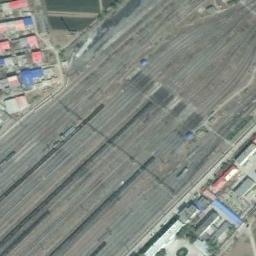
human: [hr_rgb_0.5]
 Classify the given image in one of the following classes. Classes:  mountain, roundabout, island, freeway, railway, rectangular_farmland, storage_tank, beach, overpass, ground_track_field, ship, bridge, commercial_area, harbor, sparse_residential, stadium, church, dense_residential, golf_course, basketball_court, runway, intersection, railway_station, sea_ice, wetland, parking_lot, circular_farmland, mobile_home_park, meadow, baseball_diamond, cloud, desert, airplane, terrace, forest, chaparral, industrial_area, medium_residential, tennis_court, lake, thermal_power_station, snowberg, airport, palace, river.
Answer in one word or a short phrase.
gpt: railway